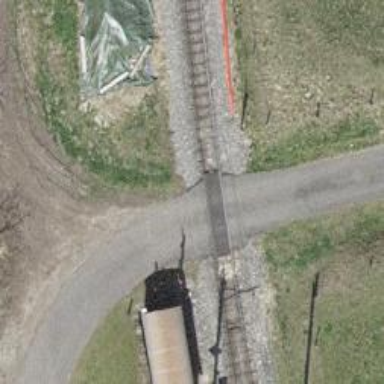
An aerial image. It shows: Railway level crossing.